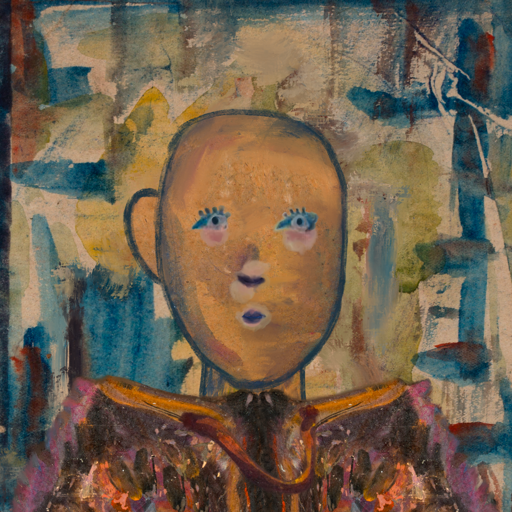
Background: Orphan, Head And Neck Front: In_The_Sun, Face Front: Hill_Girl, Bust: Gypsy_Queen, Hair Front: Blank, Head Accessory: Blank, Second Necklace: Comrade, Necklace: Blank, Baby: Blank